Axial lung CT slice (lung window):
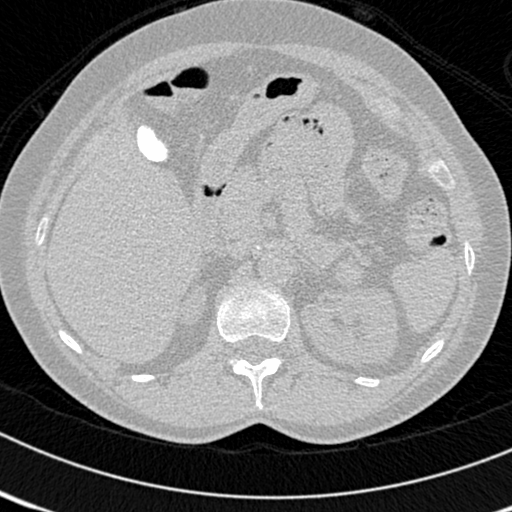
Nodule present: no